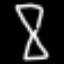
Label: hourglass